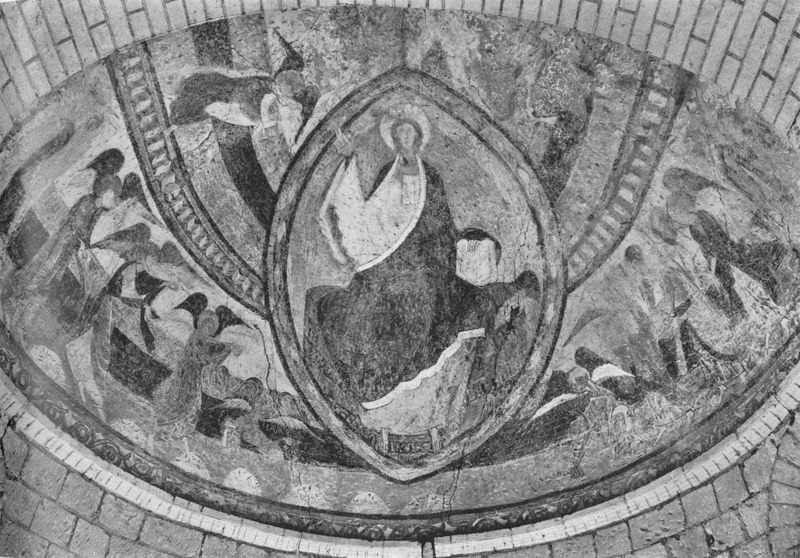
Titel: Saint-Nicolas in Tavant
Standort: Tavant, Saint-Nicolas (EU - F)
Schlagwörter: flügel, hand, weiß, menschen, grau, schwarz, haus, leute, ornament, wand, architektur, arm, bibel, rahmen, steine, kirche, mantel, decke, personen, gotik, kreis, oval, rund, engel, bogen, farben, mauer, kuppel, thron, wandmalerei, foto, oben, unten, fugen, schild, gewölbe, schwarzweiß, hallo, mosaik, löcher, reihung, prediger, heiligenschein, putz, christus, jesus, apsis, segen, segnen, segnung, chor, predigt, heiliger, heilige, fresko, jünger, anbetung, erzengel, fresco, aureole, deckenmalerei, mandorla, apostel, elypse, evangelisten, weltenrichter, frühchristlich, restauriert, cherubim, deckenbild, abstrakz, erik, byzanthinisch, flpgel